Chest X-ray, AP view. Patient: 54 years old, sex M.
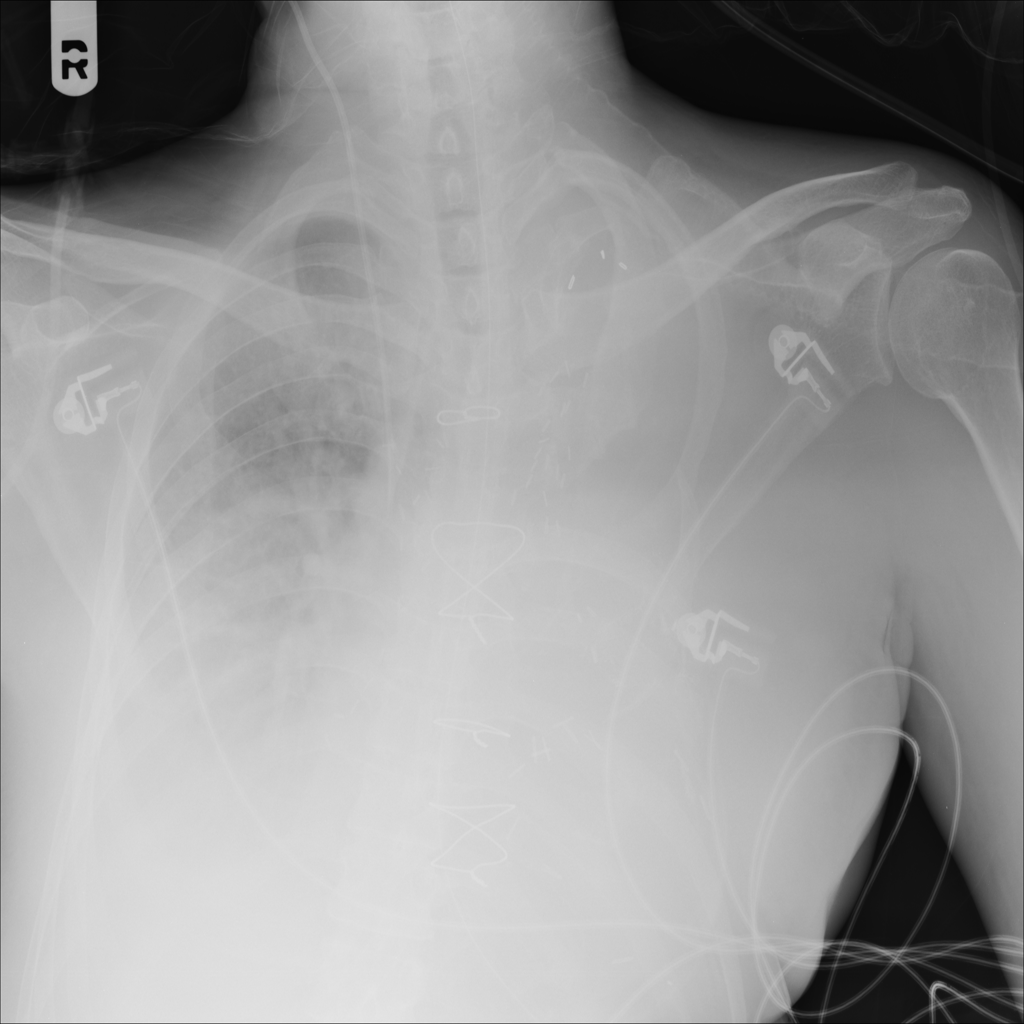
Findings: Consolidation, Effusion